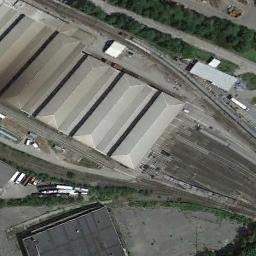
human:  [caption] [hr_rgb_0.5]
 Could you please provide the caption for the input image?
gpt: The railway station is next to some buildings and trees .

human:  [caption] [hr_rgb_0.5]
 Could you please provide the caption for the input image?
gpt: There are many buildings of different shapes beside the railway station .

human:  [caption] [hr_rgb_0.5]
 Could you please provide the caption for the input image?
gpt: There is a fully equipped railway station in the city .

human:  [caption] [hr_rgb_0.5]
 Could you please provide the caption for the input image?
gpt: The railway station has lots of railways and a big building .

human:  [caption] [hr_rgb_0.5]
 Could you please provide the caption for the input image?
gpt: There are some green bushes and a black building beside the railway station .